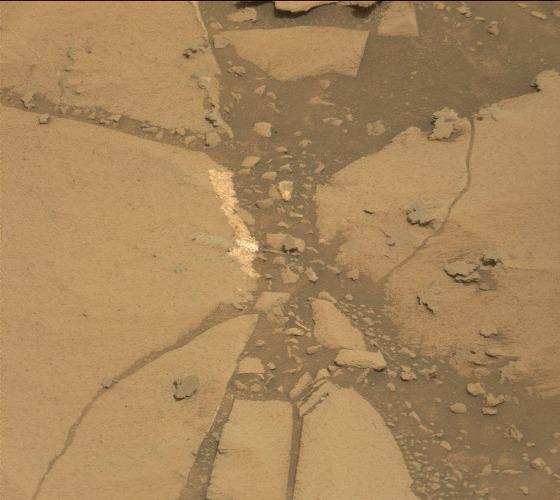
Terrain classes present: Bedrock, Gravel / Sand / Soil, Rock